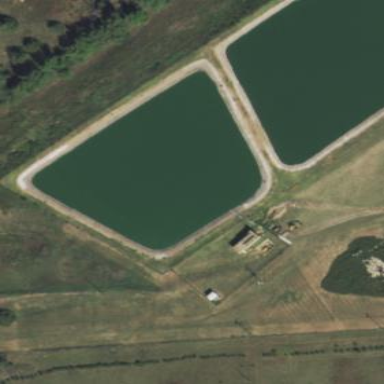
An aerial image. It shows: Basin containing waste water. It is natural water feature.